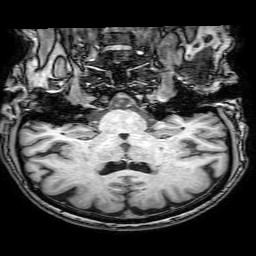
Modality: T1w
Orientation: sagittal
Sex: male
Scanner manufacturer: philips
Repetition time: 0.008168 s
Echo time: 0.00374 s